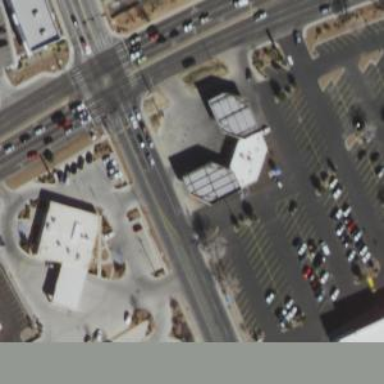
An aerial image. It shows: Convenience shop.